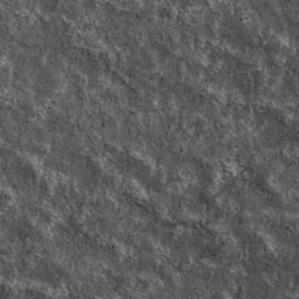
Label: non_frost